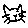
Label: cat